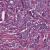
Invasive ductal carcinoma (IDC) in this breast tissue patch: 1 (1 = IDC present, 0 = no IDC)